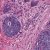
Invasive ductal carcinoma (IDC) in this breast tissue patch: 0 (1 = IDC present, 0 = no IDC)